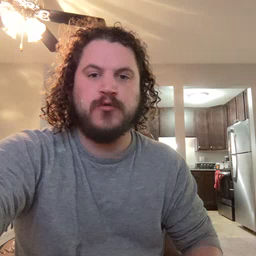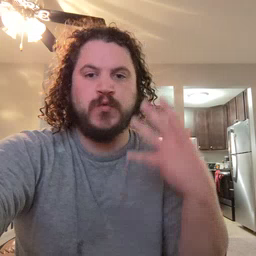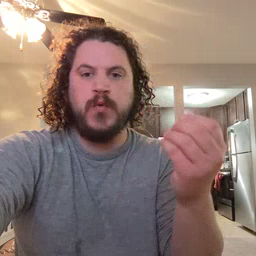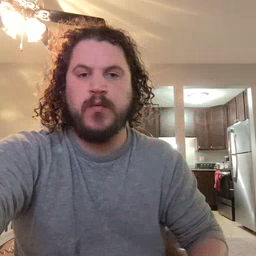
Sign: go